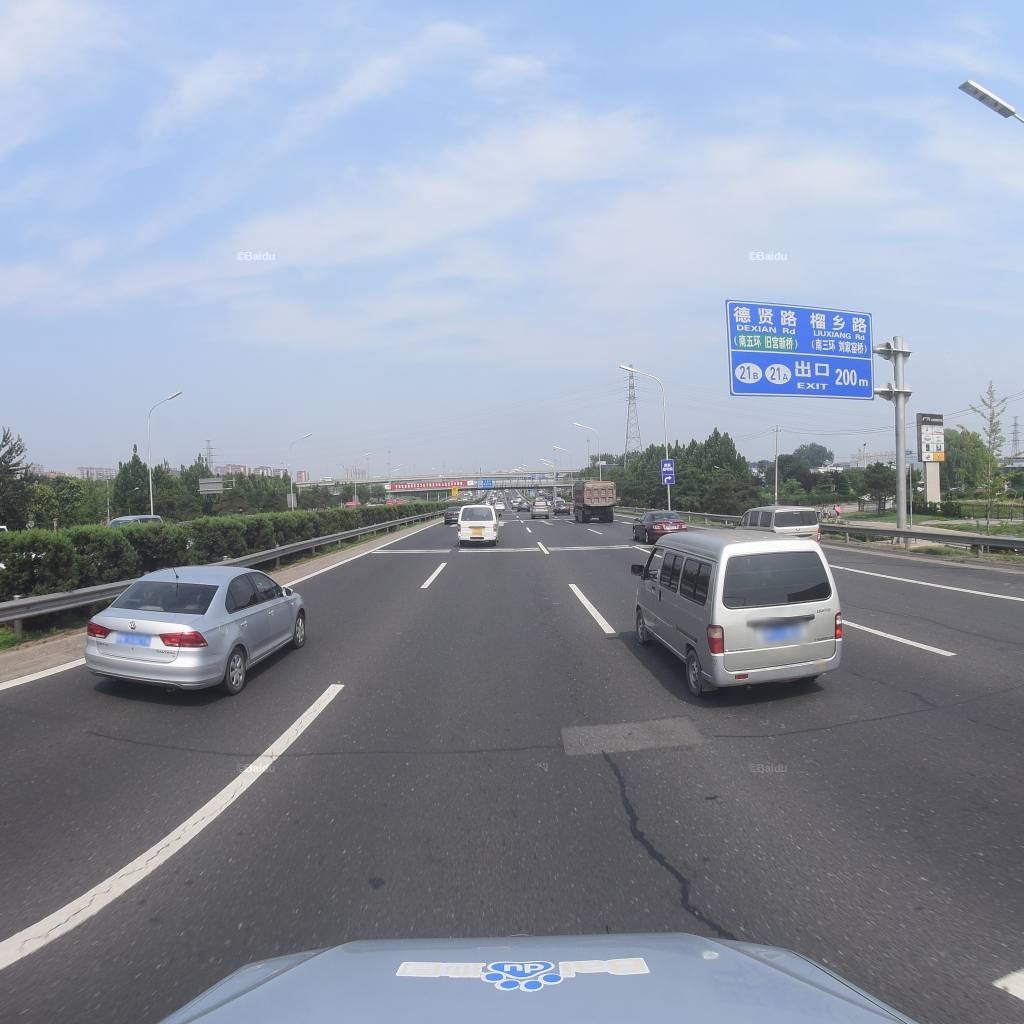
Region: Fengtai
Road damage annotations: longitudinal patch, longitudinal patch, transverse patch, transverse patch, longitudinal patch